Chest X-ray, AP view. Patient: 21 years old, sex F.
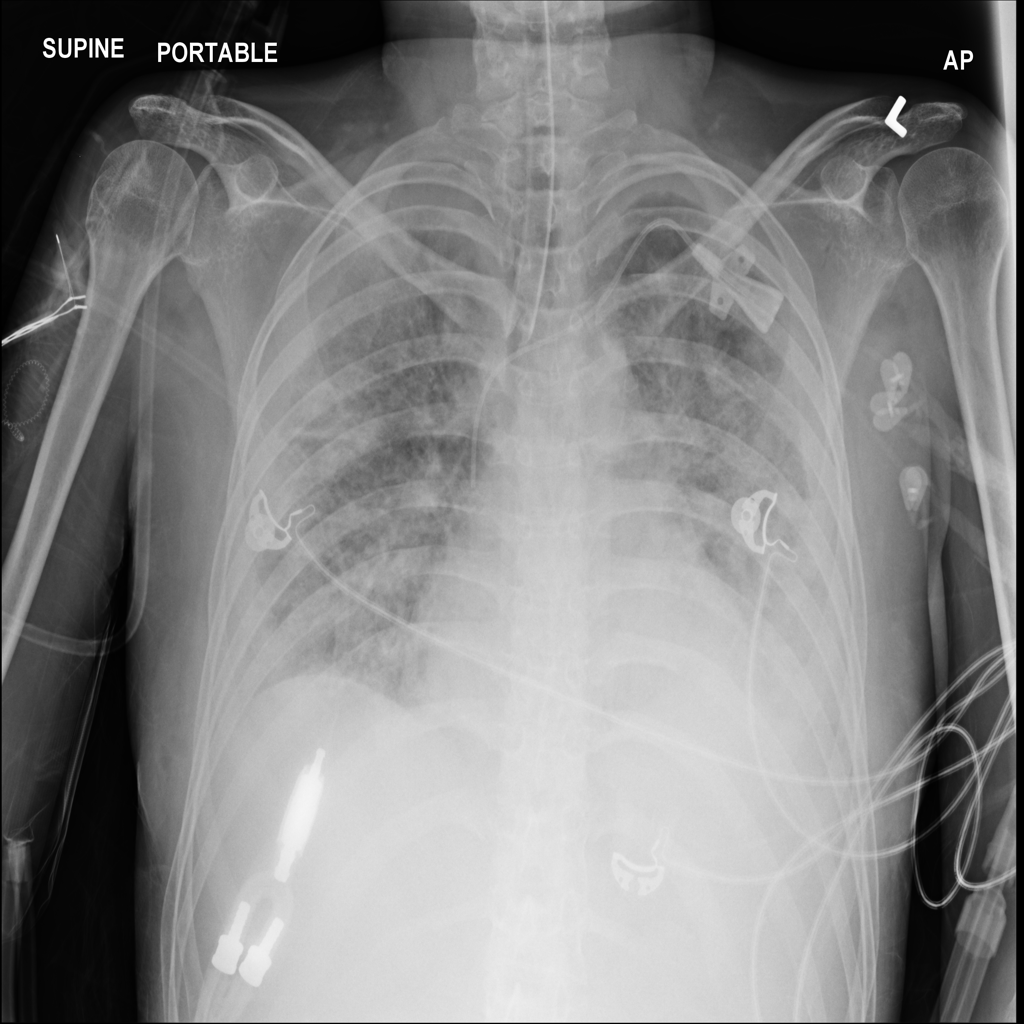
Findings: Cardiomegaly, Effusion